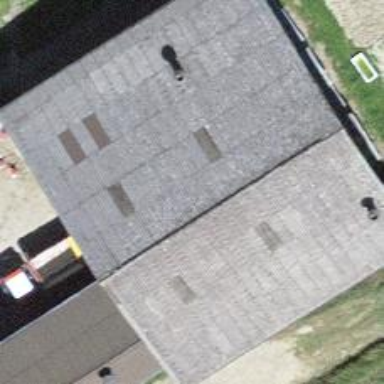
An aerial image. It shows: Rural barn.